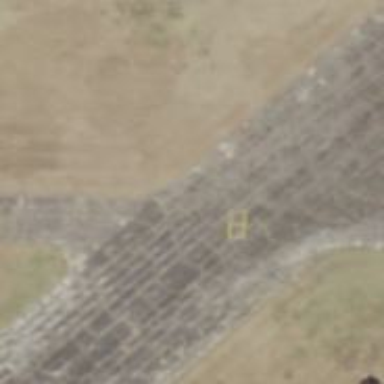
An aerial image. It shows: Image showing helipad at airport.